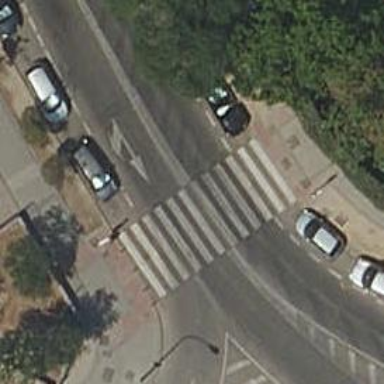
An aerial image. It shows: Uncontrolled zebra crossing on the road.